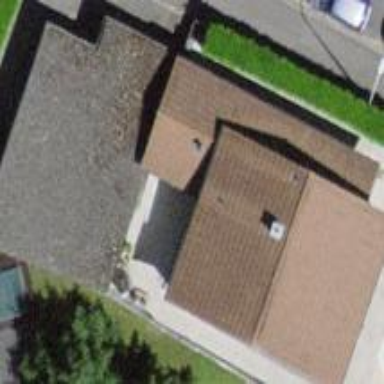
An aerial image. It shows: Flat roofed garages.